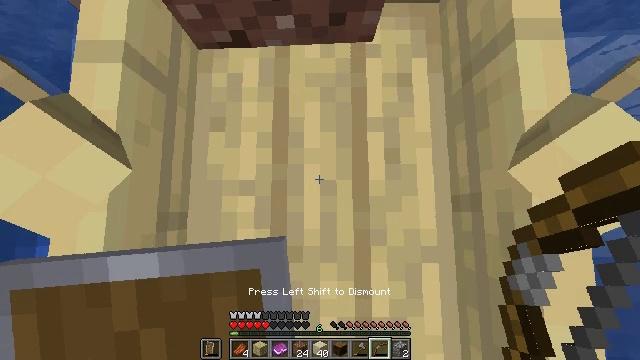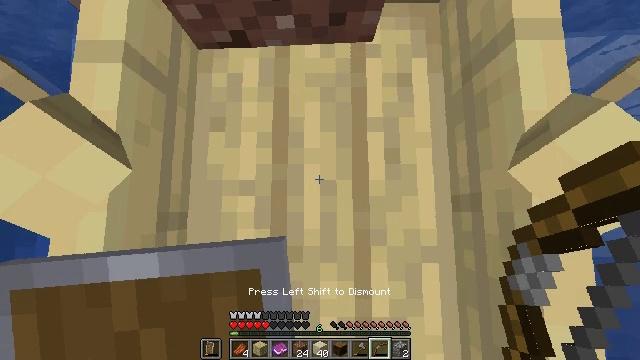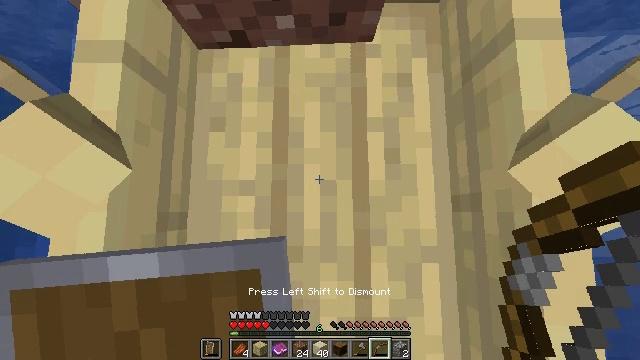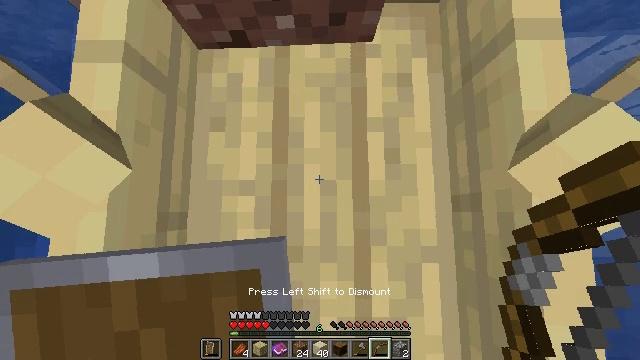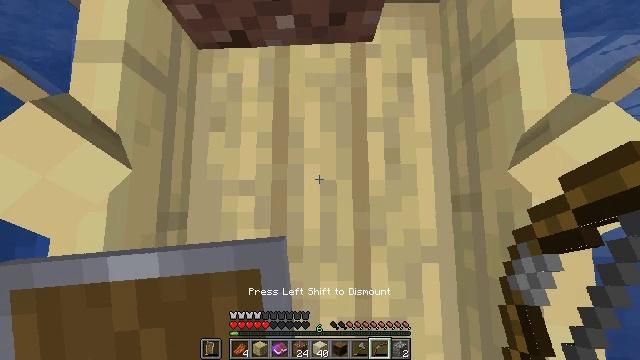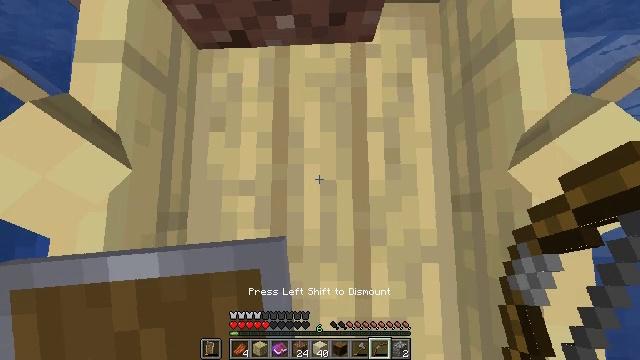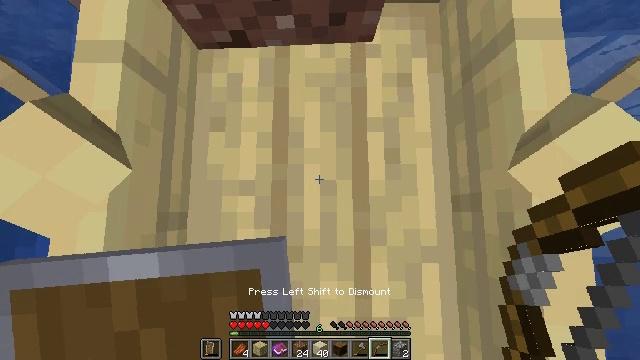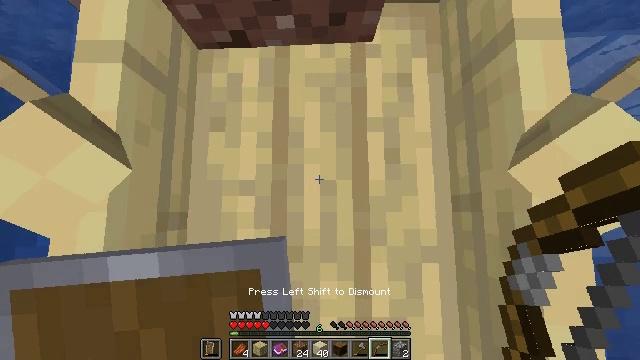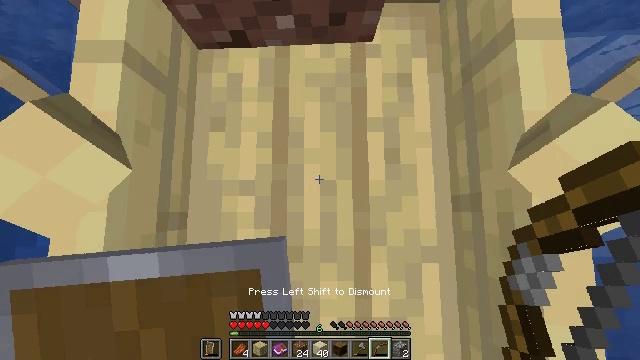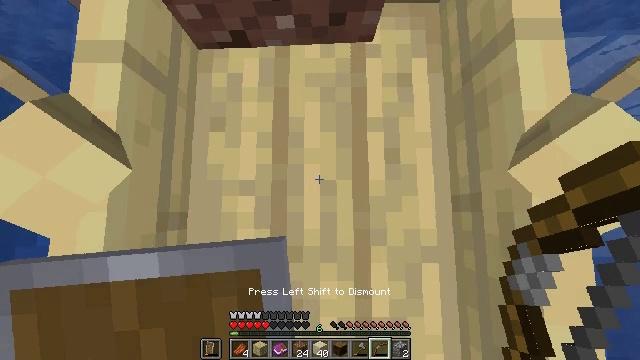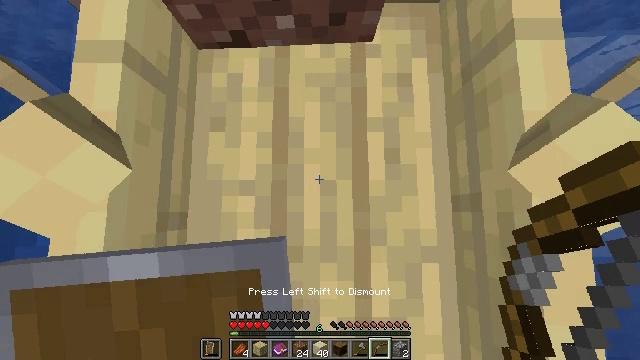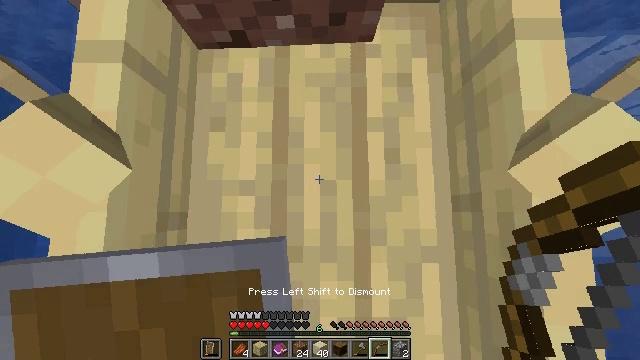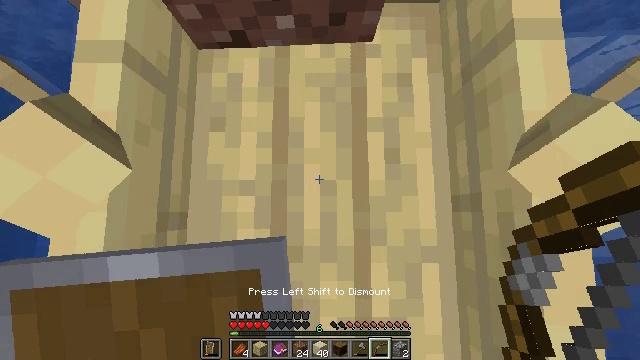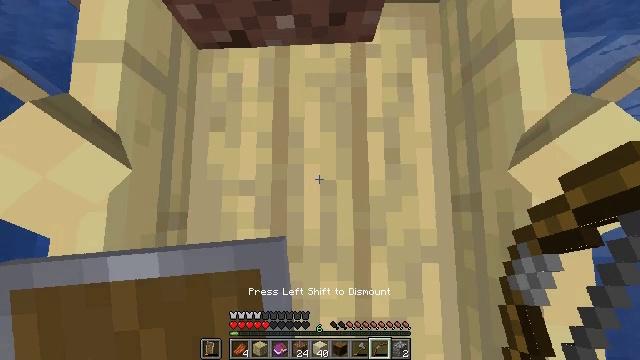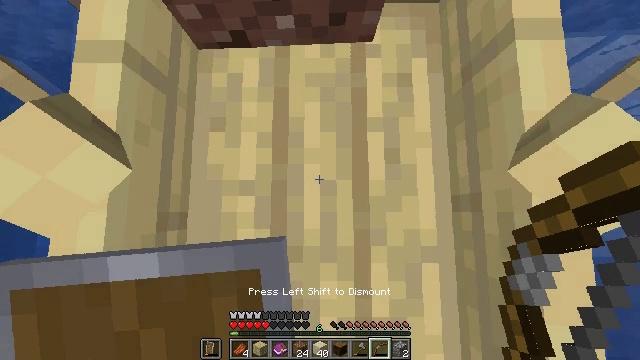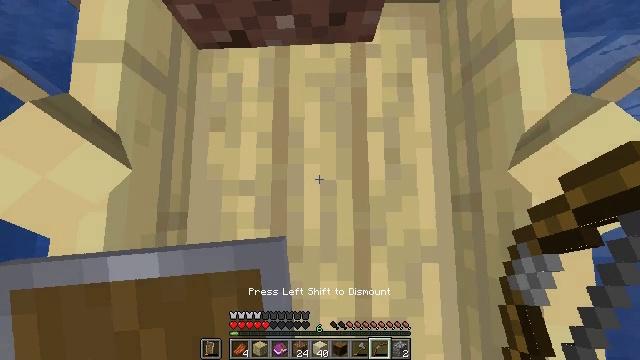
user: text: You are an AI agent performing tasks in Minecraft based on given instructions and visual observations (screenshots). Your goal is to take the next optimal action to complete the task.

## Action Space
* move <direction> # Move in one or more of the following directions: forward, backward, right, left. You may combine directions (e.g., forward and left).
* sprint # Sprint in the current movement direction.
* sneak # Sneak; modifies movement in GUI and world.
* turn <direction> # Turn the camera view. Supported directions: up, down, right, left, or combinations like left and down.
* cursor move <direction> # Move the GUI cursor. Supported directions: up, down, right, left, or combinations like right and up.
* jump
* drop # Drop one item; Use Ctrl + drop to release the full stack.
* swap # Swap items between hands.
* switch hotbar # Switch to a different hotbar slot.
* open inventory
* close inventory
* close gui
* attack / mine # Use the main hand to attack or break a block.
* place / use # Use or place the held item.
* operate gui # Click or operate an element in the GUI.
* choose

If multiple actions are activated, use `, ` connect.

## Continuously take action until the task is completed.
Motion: motion action
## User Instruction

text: Mine packed ice from icy biomes.
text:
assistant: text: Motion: no_op
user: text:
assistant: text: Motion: no_op
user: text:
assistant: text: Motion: no_op
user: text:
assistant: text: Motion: no_op
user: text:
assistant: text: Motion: no_op
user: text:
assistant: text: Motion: no_op
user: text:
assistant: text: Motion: no_op
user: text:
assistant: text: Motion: no_op
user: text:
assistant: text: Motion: no_op
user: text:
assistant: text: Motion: no_op
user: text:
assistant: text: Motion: no_op
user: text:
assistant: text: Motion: no_op
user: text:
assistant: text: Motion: no_op
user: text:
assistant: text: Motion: no_op
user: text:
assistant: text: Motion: move back
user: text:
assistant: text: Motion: move back
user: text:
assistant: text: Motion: move back
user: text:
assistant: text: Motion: move back
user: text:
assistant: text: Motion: move back
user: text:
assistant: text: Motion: move back
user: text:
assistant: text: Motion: move back
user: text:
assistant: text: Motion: move back
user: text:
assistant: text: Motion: move back
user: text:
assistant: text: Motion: move back
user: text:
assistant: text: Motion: move back
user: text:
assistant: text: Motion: move back
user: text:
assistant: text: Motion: move back
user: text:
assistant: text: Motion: move back, turn left and up
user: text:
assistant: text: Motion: move back, turn left and up
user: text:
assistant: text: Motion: move back, turn left and up